Question: How to change the color of 'WinJS.UI.SearchBox' ? icon and text color.

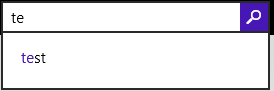
Answer: I don't know if there is any Color option for 'WinJS.UI.SearchBox'.
Input color :
'''
.win-searchbox-suggestion-selected,
.win-searchbox-suggestion-selected:hover,
.win-searchbox-suggestion-selected:focus,
.win-searchbox-button-input-focus,
.win-searchbox-button-input-focus:hover
{
background-color : #e2001a; //your color
color : #000;
}
.win-searchbox-flyout-highlighttext
{
color : #c0009a;
background: transparent;
}
'''
Selected text color :
'''
::selection {
background-color: #e2001a;
color : #000;
}
'''